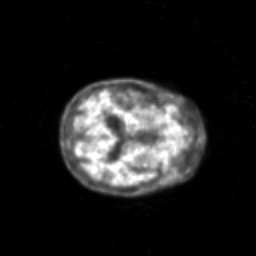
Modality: PET
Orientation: axial
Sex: female
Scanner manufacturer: siemens